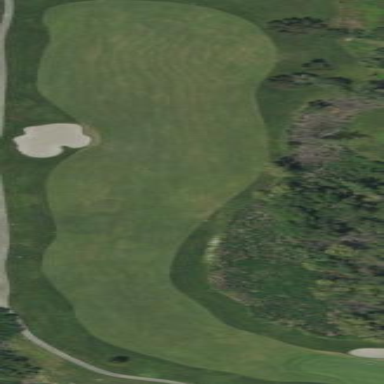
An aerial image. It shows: Golf fairway surrounded by grass.